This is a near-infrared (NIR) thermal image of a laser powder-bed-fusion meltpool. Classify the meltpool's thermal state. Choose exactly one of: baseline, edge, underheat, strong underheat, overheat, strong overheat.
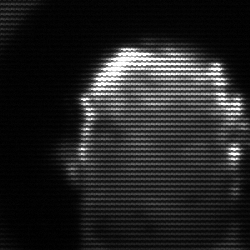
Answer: baseline